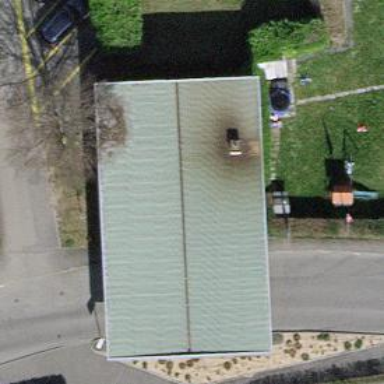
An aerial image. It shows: View of roof of building.